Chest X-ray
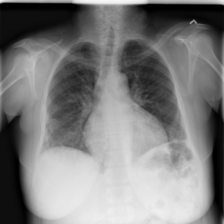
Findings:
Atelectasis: negative
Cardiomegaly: negative
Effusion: negative
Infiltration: negative
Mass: negative
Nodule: negative
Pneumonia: negative
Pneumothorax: negative
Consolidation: negative
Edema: negative
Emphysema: negative
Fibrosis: negative
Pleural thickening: negative
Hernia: negative